Chest X-ray:
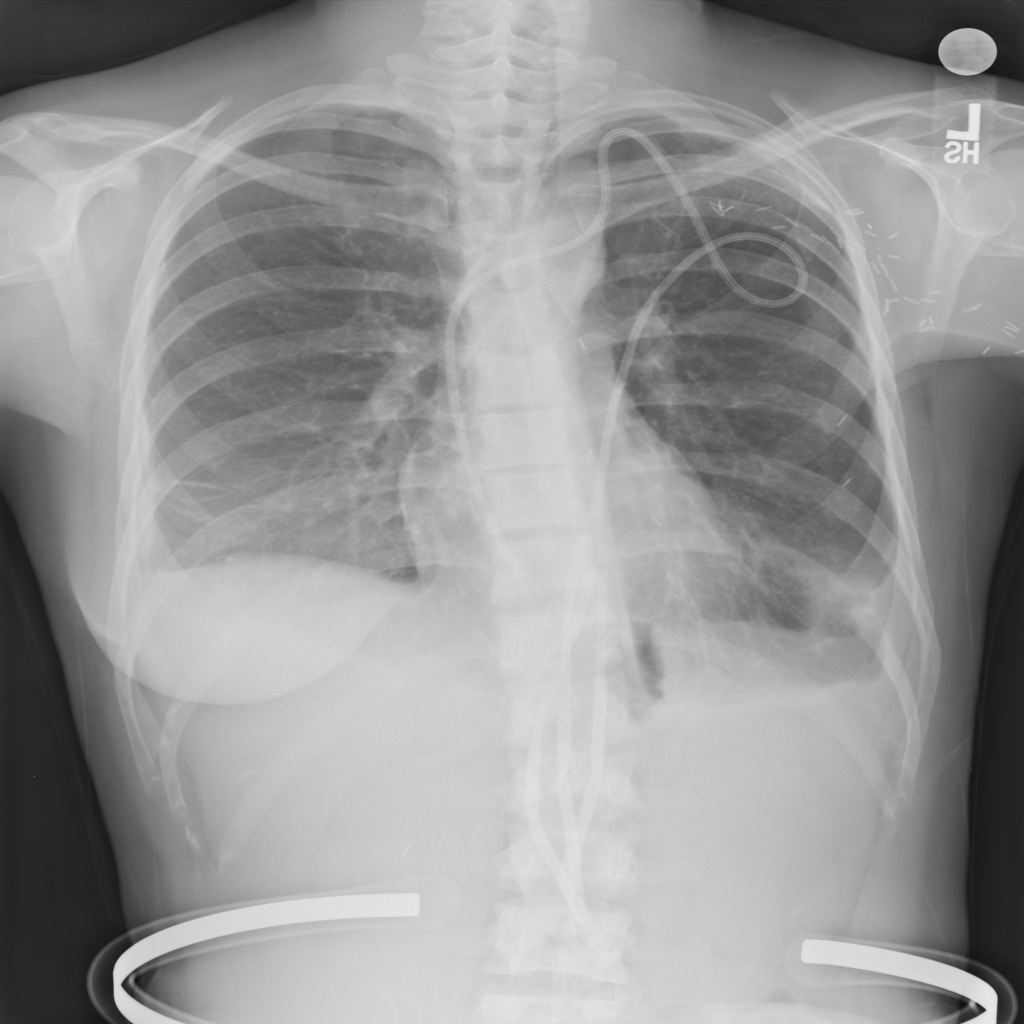
Findings: Consolidation, Effusion, Atelectasis
No abnormal finding: no